Question: I tried to check the data and its contains all rows using debug mode but when i try to display, The first row is empty and the last row is missing.
here is the view of the table:

'''
<table class="table table-bordered table-striped table-hover ">
<thead style="text-align-last: center; background-color: black; color: white">
<th>Id</th>
<th>Company</th>
<th>City</th>
<th>Opening Balance</th>
</thead>
<tbody id="myTable" style="text-align: center;">
<%if (!object.Equals(ds.Tables[0], null))
{
if (ds.Tables[0].Rows.Count > 0)
{%>
<% for (int i = 0; i < ds.Tables[0].Rows.Count; i++)%>
<%{ %>
<tr>
<td>
<asp:label id="L1" runat="server" text=""></asp:label>
<% L1.Text = ds.Tables[0].Rows[i]["com_id"].ToString(); %></td>
<td>
<asp:label id="L2" runat="server" text=""></asp:label>
<% L2.Text = ds.Tables[0].Rows[i]["company_name"].ToString(); %></td>
<td>
<asp:label id="L3" runat="server" text=""></asp:label>
<% L3.Text = ds.Tables[0].Rows[i]["openbal"].ToString(); %></td>
<td>
<asp:label id="L4" runat="server" text=""></asp:label>
<% L4.Text = ds.Tables[0].Rows[i]["city"].ToString(); %></td>
</tr>
<% }
}
}%>
</tbody>
'''
C# code :
'''
public static Cmd(string q)
{
con.Open();
SqlDataAdapter command = new SqlDataAdapter(q, ConSetting.con);
command.SelectCommand.CommandType = CommandType.StoredProcedure;
con.Close();
DataSet ds = new DataSet();
command.Fill(ds);
}
'''
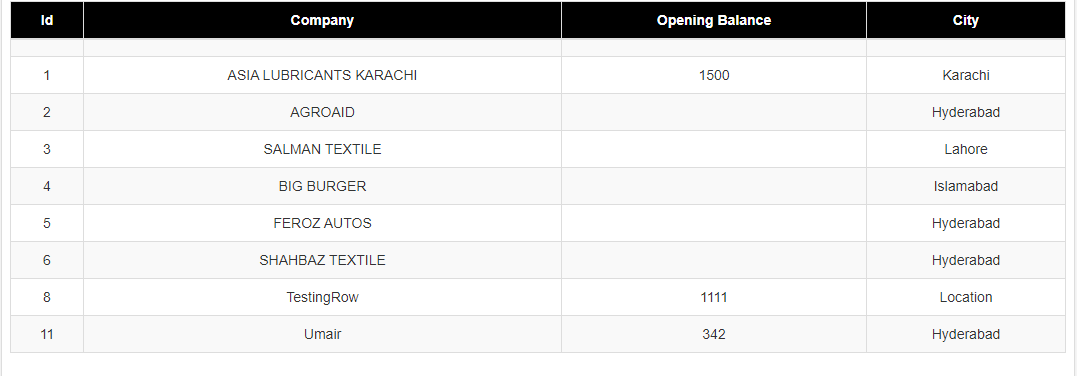
Answer: I did it something like that, which works fine. but still confused why the above one not worked.
C#
'''
if (!object.Equals(ds.Tables[0], null))
{
if (ds.Tables[0].Rows.Count > 0)
{
for (int i = 0; i < ds.Tables[0].Rows.Count; i++)
{
htmlTable.Append("<tr>");
htmlTable.Append("<td>" + ds.Tables[0].Rows[i]["com_id"] + "</td>");
htmlTable.Append("<td>" + ds.Tables[0].Rows[i]["company_name"] + "</td>");
htmlTable.Append("<td>" + ds.Tables[0].Rows[i]["openbal"] + "</td>");
htmlTable.Append("<td>" + ds.Tables[0].Rows[i]["city"] + "</td>");
htmlTable.Append("</tr>");
}
tabledata.Controls.Add(new Literal { Text = htmlTable.ToString() });
}
else
{
htmlTable.Append("<tr>");
htmlTable.Append("<td align='center' colspan='4'>There is no Record.</td>");
htmlTable.Append("</tr>");
}
}
'''
.aspx
'''
<table class="table table-bordered table-striped table-hover ">
<thead style="text-align-last: center; background-color: black; color: white">
<th>Id</th>
<th>Company</th>
<th>Opening Balance</th>
<th>City</th>
</thead>
<tbody id="myTable" style="text-align: center;">
<asp:PlaceHolder ID="tabledata" runat="server"></asp:PlaceHolder>
</tbody>
</table>
'''